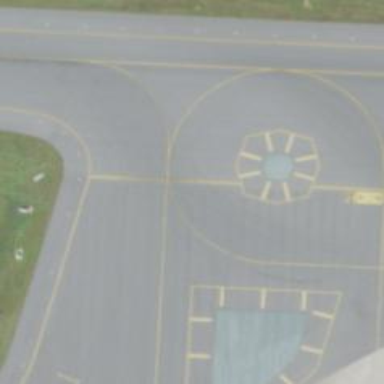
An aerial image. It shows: Image of taxiway at airport.